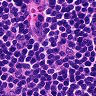
Metastatic tissue present: no